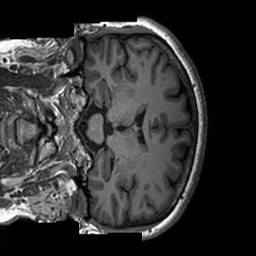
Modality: T1w
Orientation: coronal
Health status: ill
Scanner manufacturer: siemens
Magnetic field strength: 3 T
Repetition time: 2.3 s
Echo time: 0.00226 s